Milling tool wear sample.
Tool blade image: 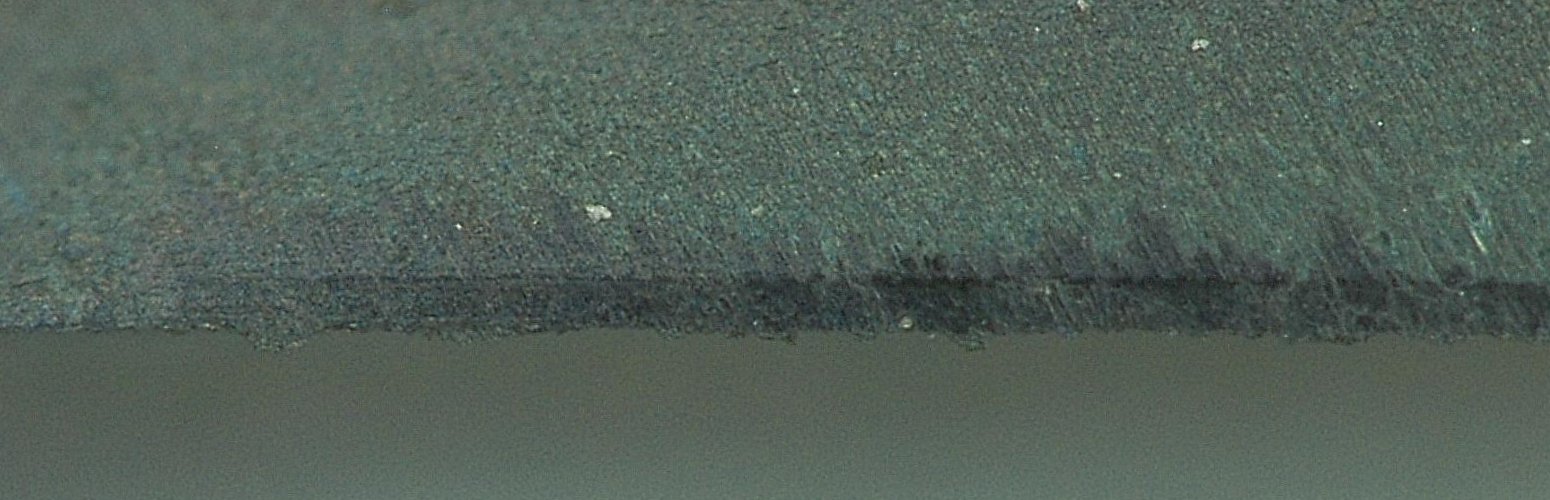
Chip image: 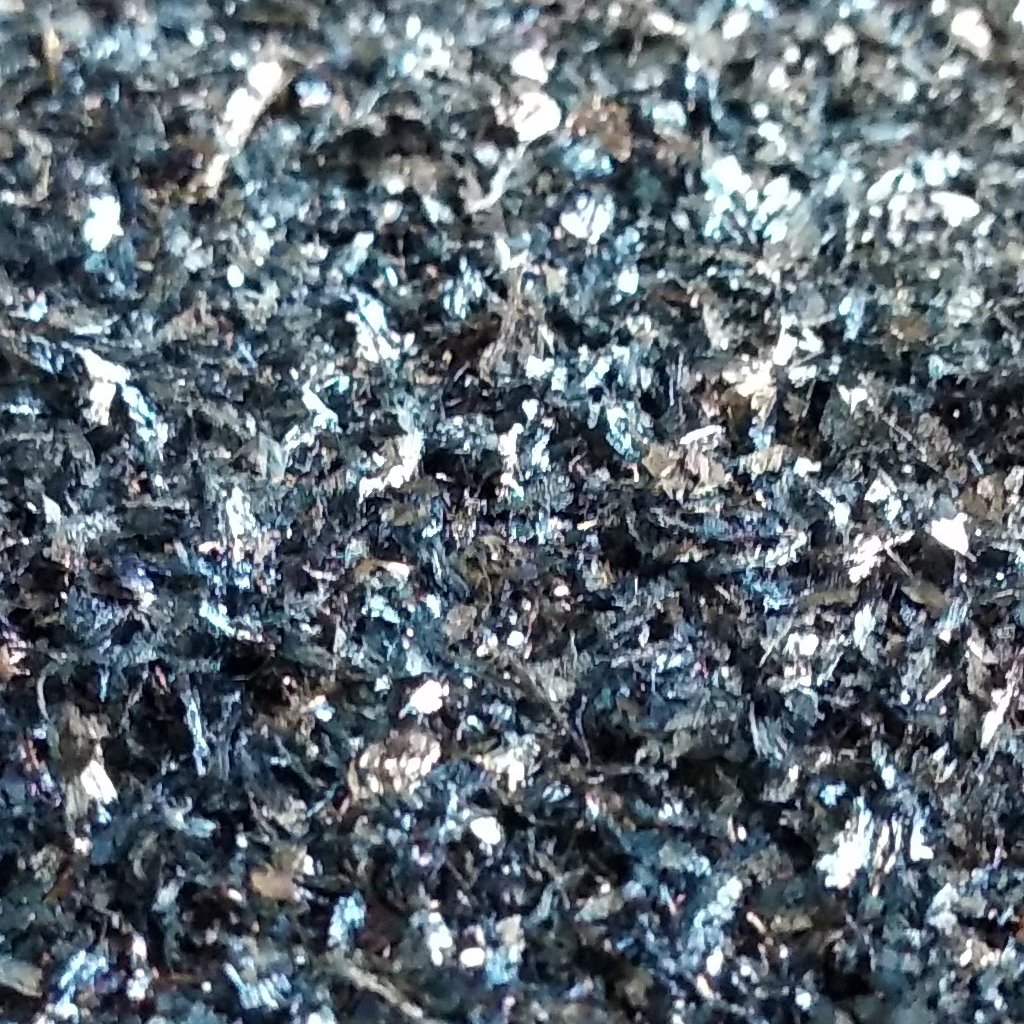
Workpiece image: 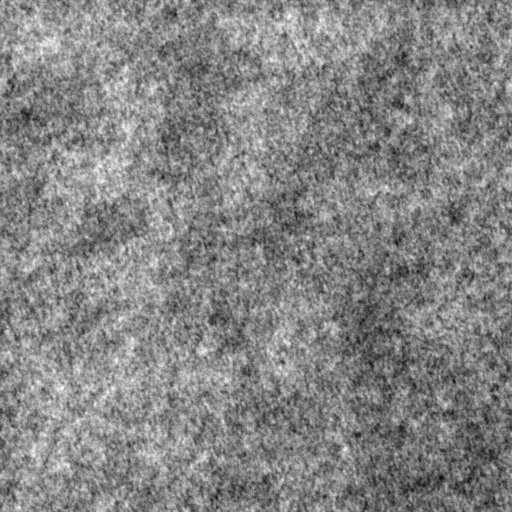
Tool wear state: dulled
Gaps: 12.34
Flank wear: 169.13
Overhang: 25.43
Force-signal Mel-spectrograms (X, Y, Z axes): 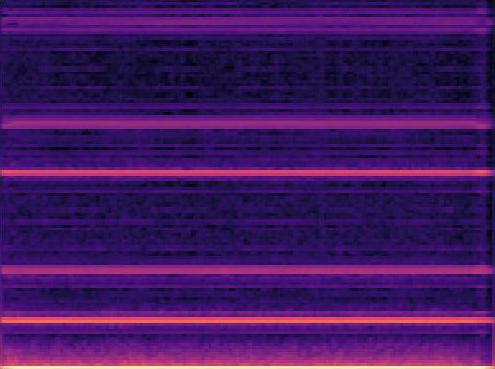 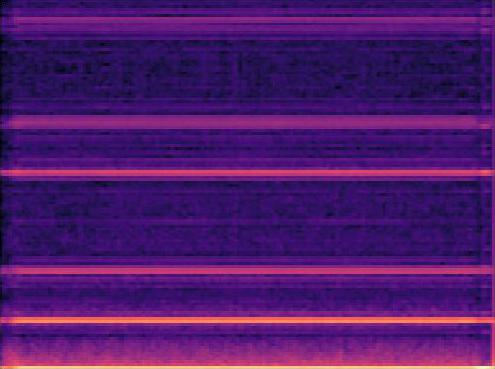 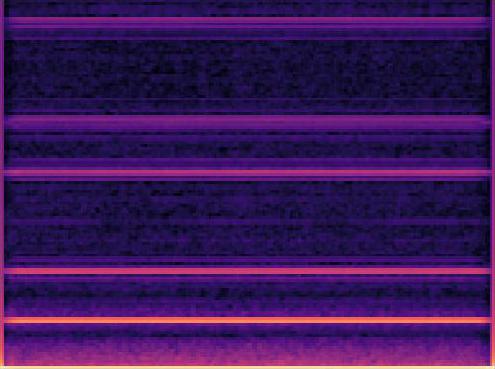
Force-signal scalograms (X, Y, Z axes): 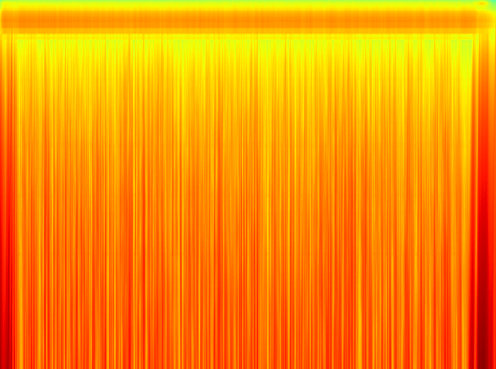 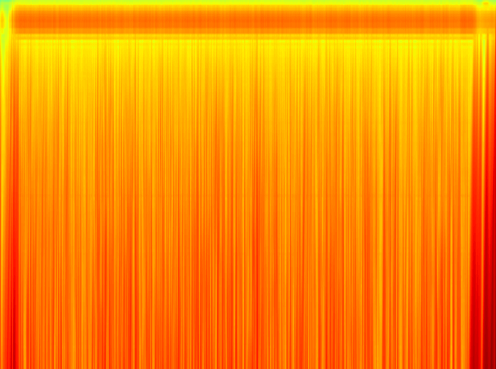 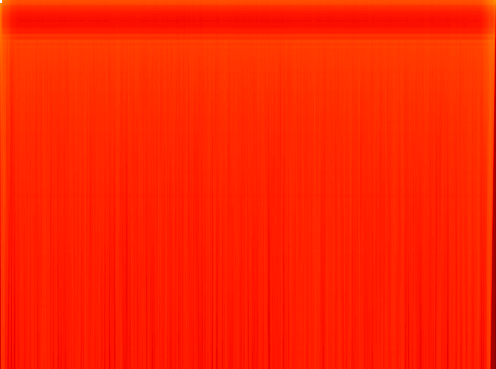
Force phase: accelerated_severe_wear